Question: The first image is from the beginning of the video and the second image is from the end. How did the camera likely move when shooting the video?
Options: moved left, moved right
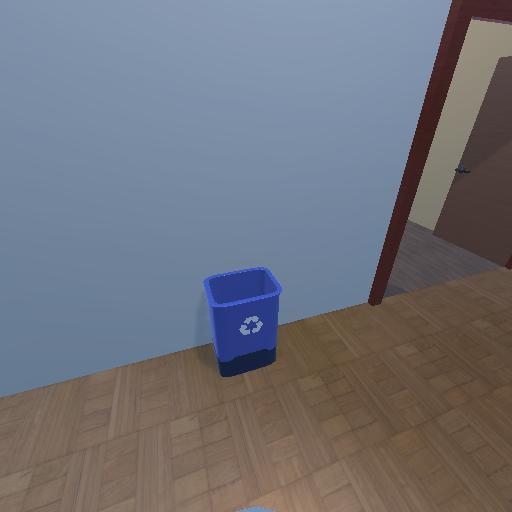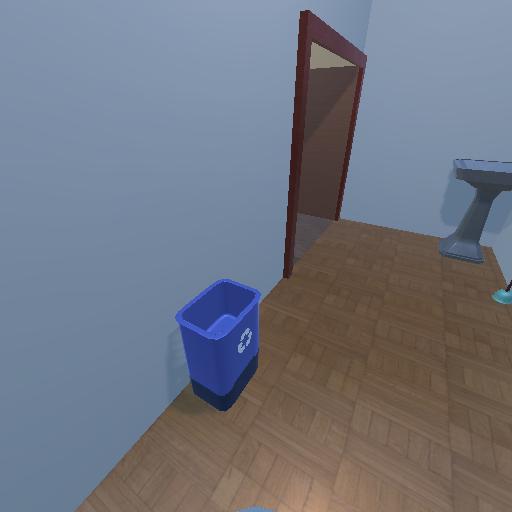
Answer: moved left